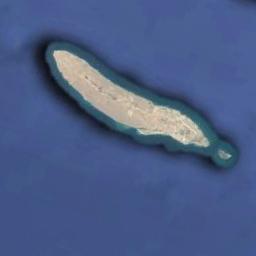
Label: island